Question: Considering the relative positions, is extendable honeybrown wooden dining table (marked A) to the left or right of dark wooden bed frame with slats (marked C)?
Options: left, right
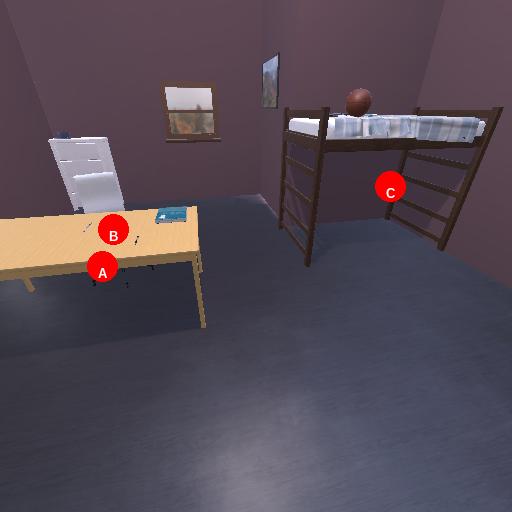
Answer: left